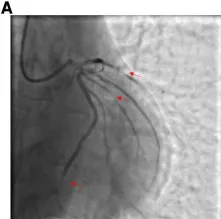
(A) Coronary angiography shows proximal occlusion of the LAD, stenosis of the OM and LCX, and diffuse stenosis of the RCA throughout, with occlusion of the distal segments.
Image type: radiology (x_ray)